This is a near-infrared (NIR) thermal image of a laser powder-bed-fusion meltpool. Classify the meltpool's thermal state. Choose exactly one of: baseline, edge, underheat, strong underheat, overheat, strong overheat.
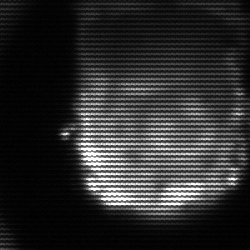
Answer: baseline